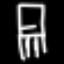
Label: chair